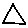
Label: triangle